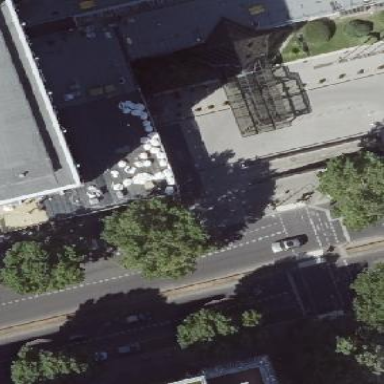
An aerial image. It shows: View of roof of building.